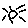
Label: sun